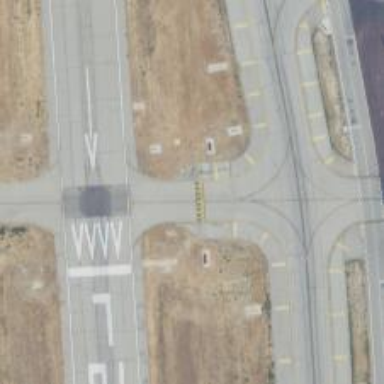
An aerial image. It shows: View of taxiway at the airport.